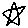
Label: star